Field crop: maize
Growth stage: 2
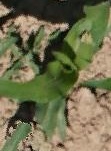
Species: maize